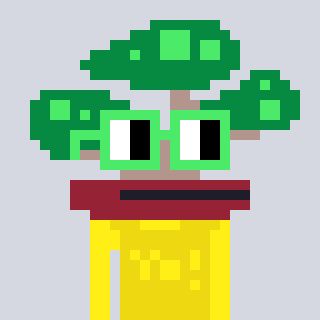
a pixel art character with square light green glasses, a bonsai-shaped head and a yellow-colored body on a cool background